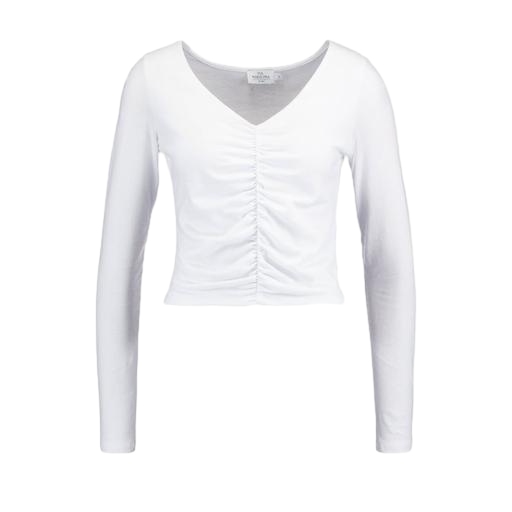
white v-neck long-sleeve top, white twist front long sleeve tee, white long-sleeve top, white background